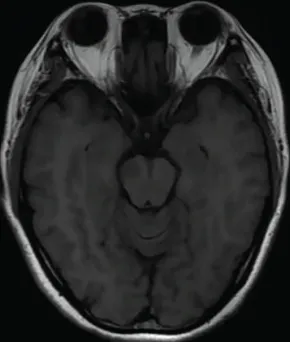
Comparatively lower intensity on T1-weighted MR images.
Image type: radiology (mri)